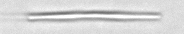
Label: fiber